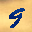
Label: 9